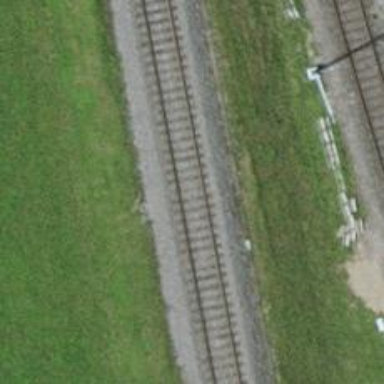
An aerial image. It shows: Single railway track with electrification through contact line.